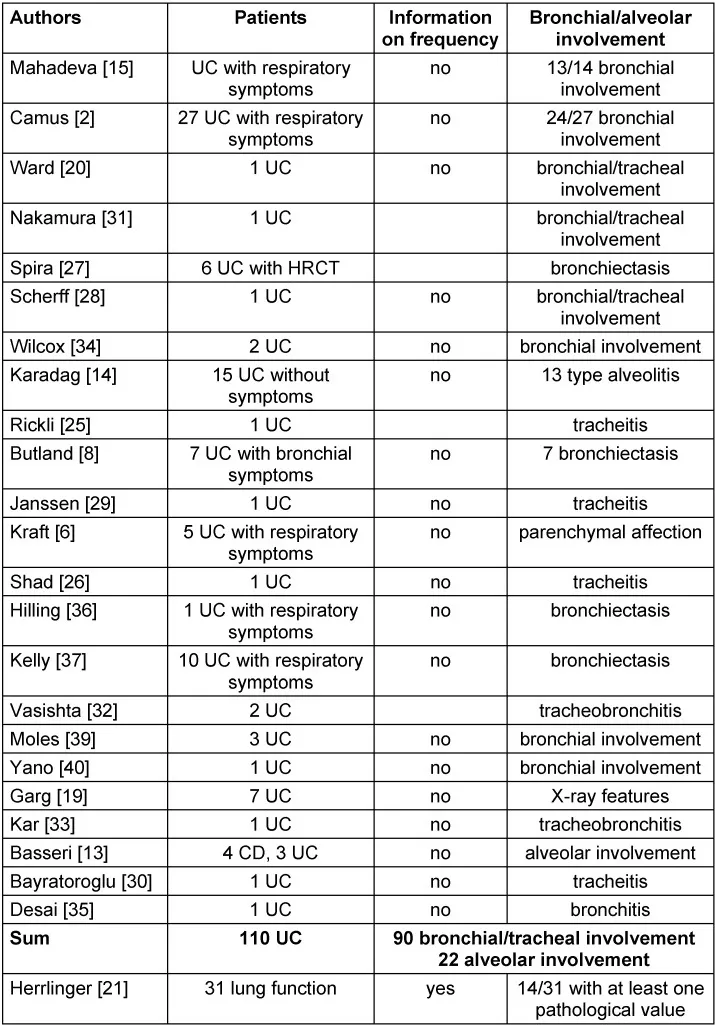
Overview of some previous publications on lung involvement in ulcerative colitis (UC).
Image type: chart (chart)